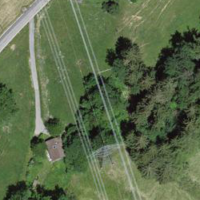
EUNIS habitat code: 25
Species observed at this site:
Sambucus racemosa
Geum rivale
Ajuga reptans